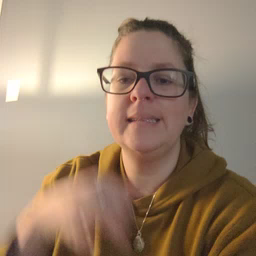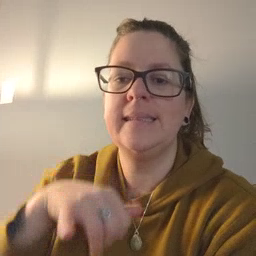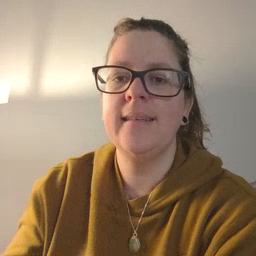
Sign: stay